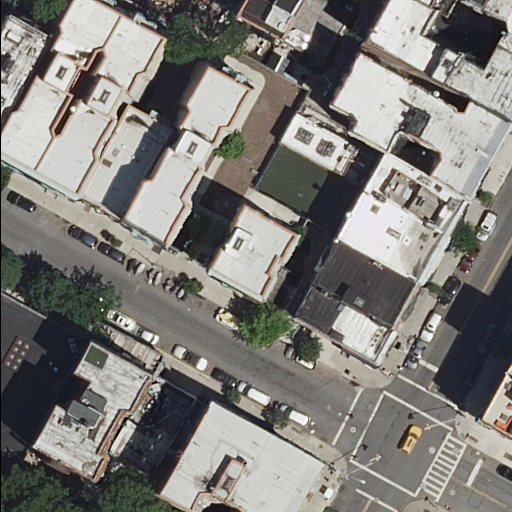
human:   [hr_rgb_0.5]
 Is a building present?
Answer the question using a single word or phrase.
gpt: yes

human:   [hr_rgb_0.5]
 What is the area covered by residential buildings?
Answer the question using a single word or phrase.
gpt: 4473m2

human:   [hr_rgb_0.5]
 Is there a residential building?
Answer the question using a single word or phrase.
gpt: yes

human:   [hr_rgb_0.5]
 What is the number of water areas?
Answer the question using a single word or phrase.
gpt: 0

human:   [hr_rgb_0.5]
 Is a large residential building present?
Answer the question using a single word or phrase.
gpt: no

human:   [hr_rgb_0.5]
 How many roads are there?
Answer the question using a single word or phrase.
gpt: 3

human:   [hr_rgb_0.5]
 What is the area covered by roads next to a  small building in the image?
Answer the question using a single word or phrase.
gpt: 0m2

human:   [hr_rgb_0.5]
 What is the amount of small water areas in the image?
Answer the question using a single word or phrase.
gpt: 0

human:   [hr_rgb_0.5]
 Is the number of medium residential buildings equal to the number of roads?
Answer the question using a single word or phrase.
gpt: no

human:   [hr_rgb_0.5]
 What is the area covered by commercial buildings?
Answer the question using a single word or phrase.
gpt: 0m2

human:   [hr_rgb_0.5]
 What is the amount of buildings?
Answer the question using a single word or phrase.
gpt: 22

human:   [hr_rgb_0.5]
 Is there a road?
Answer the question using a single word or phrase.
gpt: yes

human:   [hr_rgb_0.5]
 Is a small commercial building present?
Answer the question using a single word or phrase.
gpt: no

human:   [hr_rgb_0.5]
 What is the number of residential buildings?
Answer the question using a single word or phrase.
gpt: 21

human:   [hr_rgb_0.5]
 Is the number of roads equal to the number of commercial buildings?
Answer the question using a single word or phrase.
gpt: no

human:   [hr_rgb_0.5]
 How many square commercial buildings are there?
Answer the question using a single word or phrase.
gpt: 0

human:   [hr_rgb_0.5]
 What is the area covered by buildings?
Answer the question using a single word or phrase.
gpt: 4741m2

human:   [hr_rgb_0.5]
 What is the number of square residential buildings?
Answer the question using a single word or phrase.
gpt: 0

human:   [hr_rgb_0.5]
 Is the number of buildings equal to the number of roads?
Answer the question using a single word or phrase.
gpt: no

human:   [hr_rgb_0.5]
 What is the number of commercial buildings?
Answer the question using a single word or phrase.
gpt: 0

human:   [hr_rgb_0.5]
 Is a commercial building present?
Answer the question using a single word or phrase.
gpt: no

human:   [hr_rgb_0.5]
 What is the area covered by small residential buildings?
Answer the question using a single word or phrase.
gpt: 220m2

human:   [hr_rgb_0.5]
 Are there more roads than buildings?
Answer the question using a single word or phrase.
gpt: no

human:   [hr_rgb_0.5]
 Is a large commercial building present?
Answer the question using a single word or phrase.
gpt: no

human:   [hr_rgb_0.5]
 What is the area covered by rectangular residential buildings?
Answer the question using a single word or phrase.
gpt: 1126m2

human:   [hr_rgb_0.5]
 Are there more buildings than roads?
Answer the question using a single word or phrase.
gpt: yes

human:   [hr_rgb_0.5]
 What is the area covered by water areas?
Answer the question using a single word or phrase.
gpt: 0m2

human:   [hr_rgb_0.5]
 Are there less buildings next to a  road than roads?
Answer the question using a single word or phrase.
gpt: no

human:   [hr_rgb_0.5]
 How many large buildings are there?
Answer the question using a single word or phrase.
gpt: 0

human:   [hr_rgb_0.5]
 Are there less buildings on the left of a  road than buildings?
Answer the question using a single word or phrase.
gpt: yes

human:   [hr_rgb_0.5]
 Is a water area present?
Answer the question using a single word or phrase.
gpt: no

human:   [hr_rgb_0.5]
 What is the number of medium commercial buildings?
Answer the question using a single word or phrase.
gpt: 0

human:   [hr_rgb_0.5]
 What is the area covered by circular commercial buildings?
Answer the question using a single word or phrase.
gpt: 0m2

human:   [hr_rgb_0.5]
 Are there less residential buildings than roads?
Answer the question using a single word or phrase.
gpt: no

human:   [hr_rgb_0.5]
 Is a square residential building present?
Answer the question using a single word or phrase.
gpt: no

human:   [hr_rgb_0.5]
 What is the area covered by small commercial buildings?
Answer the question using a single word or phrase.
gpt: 0m2

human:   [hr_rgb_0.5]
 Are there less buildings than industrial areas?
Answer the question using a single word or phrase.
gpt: no

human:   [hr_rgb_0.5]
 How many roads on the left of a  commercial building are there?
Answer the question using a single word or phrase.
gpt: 0

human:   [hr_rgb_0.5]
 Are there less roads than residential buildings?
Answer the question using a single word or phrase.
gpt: yes

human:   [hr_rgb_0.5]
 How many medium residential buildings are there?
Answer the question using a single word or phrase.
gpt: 16

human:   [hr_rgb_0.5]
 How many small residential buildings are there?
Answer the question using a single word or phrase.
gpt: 5

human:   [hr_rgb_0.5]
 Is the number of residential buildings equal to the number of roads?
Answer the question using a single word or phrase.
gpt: no

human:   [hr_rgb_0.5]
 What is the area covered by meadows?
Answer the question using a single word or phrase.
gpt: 0m2

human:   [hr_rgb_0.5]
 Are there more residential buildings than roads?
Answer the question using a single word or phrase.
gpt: yes

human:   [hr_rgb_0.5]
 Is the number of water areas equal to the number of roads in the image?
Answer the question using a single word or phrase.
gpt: no

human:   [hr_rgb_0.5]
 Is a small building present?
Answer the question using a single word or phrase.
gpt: yes

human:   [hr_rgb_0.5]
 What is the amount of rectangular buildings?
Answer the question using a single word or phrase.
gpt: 9

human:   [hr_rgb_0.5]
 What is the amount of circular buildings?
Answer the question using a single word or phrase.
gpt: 0

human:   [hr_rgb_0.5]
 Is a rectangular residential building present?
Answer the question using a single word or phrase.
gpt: yes

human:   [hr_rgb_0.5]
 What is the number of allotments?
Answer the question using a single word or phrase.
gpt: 0

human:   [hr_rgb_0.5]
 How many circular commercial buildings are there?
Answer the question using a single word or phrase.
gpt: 0

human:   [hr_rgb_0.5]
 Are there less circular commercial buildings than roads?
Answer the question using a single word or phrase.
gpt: yes

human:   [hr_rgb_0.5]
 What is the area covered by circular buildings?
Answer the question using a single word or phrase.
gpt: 0m2

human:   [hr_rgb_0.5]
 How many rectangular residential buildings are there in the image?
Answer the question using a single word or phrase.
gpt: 9

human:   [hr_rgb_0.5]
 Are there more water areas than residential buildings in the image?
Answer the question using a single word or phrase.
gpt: no

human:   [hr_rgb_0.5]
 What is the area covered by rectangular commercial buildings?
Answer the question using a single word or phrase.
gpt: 0m2

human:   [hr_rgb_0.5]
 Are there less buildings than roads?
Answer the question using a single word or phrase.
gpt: no

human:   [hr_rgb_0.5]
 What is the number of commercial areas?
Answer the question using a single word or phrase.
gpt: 0

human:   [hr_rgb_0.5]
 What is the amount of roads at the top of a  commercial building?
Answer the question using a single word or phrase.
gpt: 0

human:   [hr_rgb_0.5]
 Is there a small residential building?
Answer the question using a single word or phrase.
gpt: yes

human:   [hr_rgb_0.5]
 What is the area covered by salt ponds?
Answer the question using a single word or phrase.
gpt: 0m2

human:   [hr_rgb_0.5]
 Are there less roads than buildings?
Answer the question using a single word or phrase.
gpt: yes

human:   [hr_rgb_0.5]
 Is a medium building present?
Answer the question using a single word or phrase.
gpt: yes

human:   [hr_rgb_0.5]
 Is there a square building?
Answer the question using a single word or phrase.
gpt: no